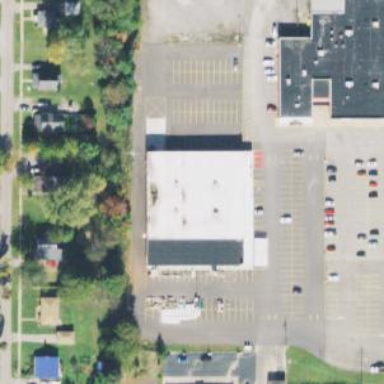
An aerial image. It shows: Retail building.